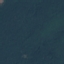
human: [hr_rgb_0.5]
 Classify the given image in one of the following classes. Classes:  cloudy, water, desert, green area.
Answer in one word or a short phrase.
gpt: green area